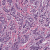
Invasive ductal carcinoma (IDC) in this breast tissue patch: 1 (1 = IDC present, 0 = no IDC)